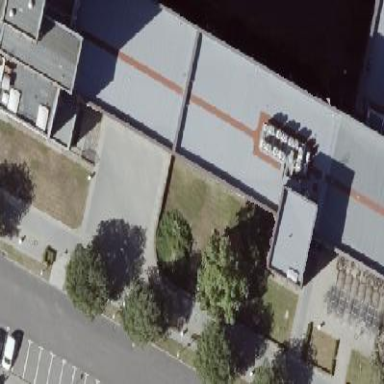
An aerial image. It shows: Building part with flat roof.